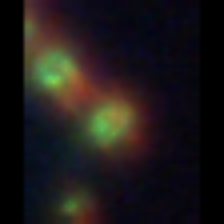
Taxon: Diatom_aggregate
Group: Diatoms